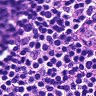
Metastatic tissue present: no